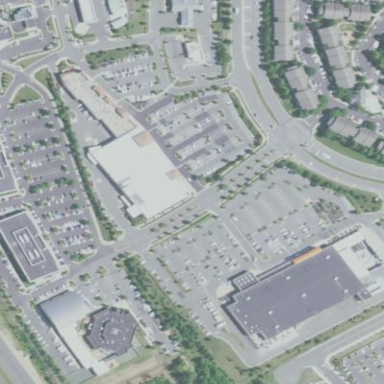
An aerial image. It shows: Retail area.